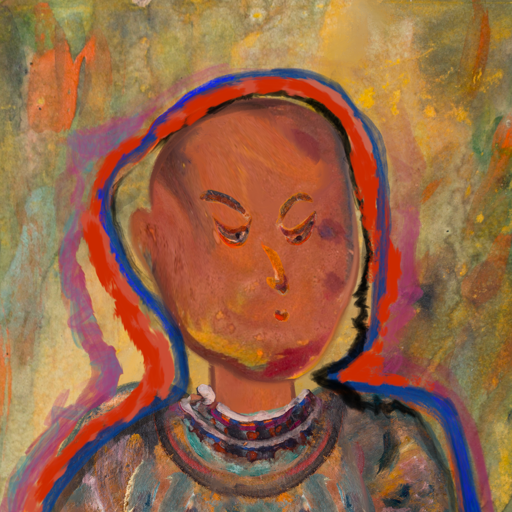
Background: Comrade, Head And Neck Side: Mother_And_Son_Son, Face Side: Hypocrite, Bust: Boggyland, Hair Side: Experience, Head Accessory: Blank, Second Necklace: Blank, Necklace: Hypocrite_1, Baby: Blank